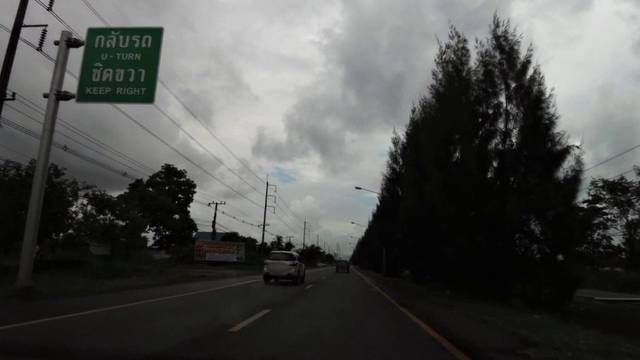
Region: Thailand
Coordinates: 12.632, 102.143